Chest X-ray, AP view. Patient: 45 years old, sex F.
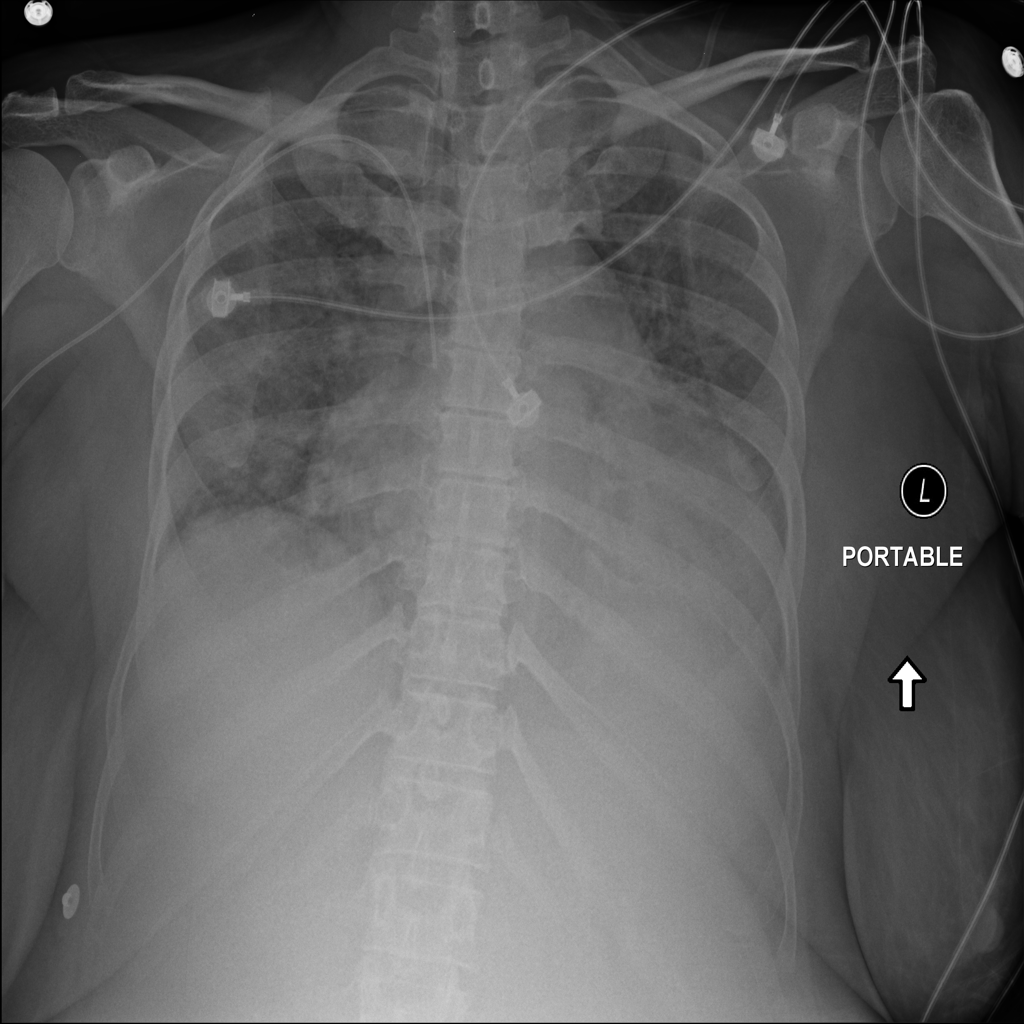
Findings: Infiltration, Pleural_Thickening